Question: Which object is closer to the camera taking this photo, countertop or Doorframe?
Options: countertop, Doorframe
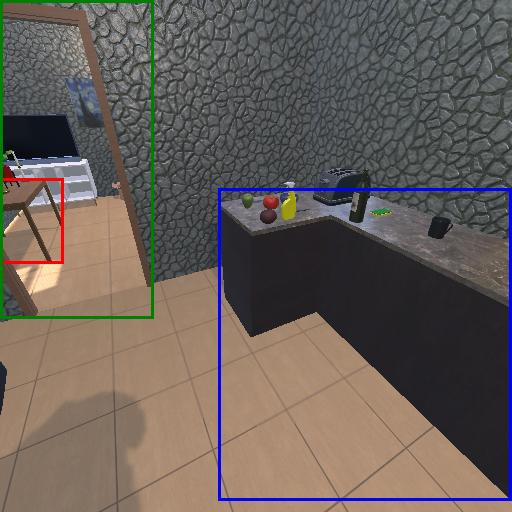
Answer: countertop